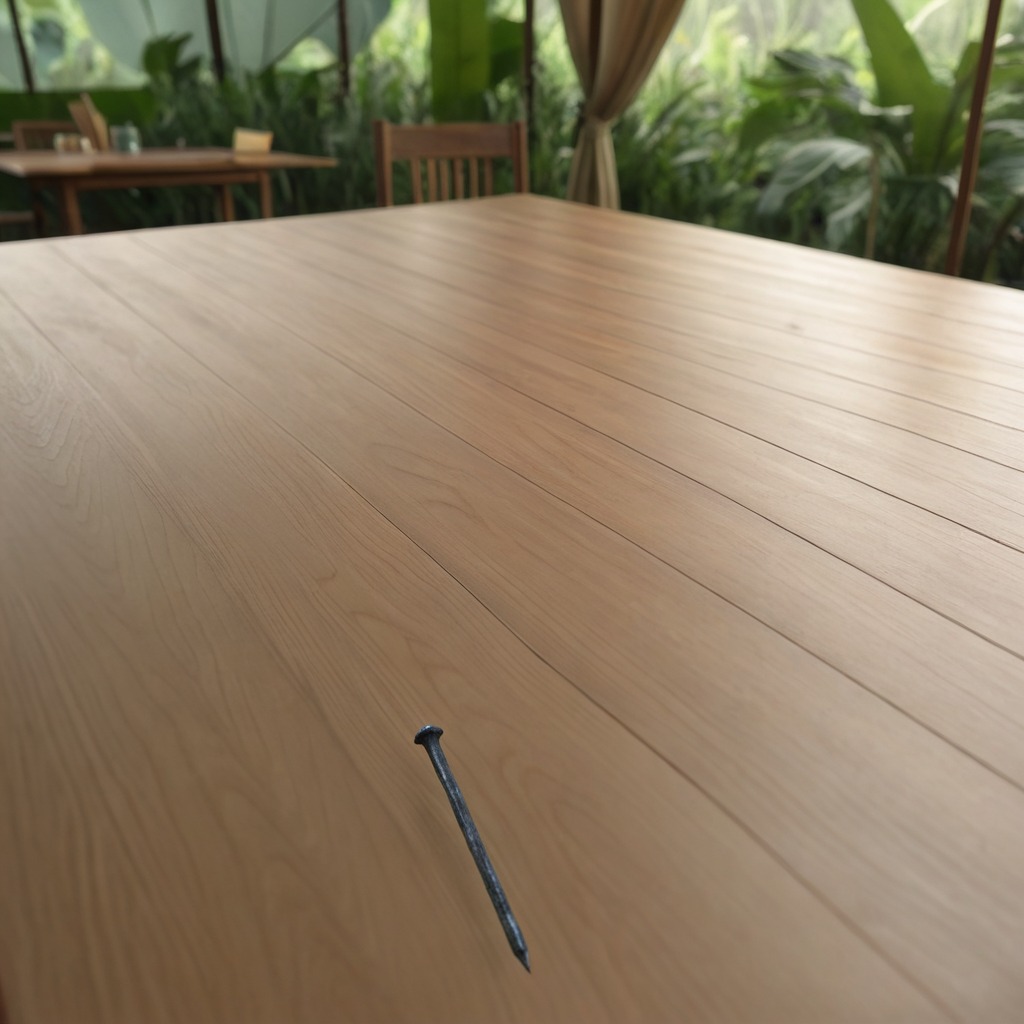
An iron nail is lying on a wooden table inside a jungle field workshop tent.